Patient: sex M, age 62
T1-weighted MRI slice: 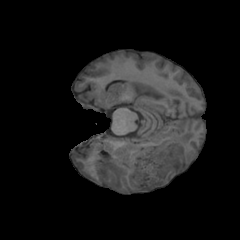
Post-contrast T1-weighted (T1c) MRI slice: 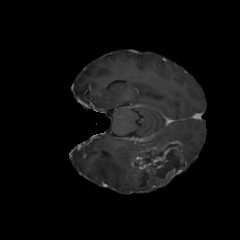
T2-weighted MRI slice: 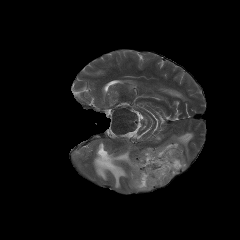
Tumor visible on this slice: yes
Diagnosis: Glioblastoma, IDH-wildtype
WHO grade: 4